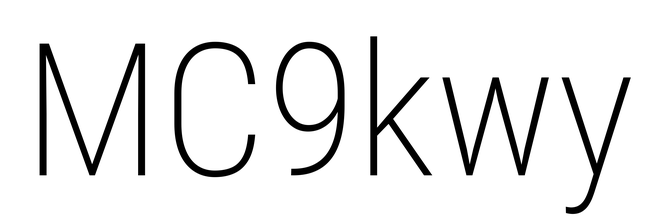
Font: Roboto_Condensed_ExtraLight